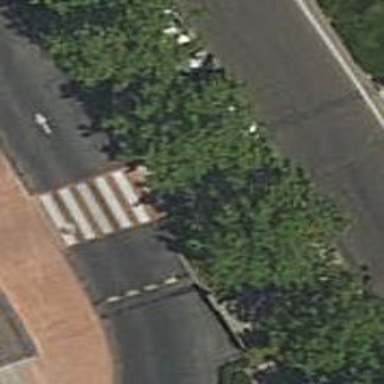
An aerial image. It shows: Zebra crossing with traffic signals.